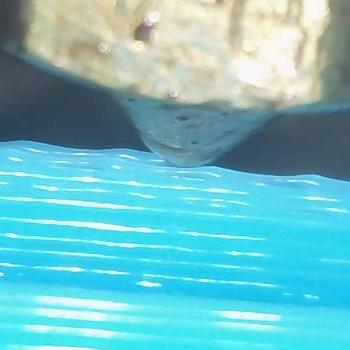
Flow rate: 47%